Question: I have develop the my iPad application in ios6 but now i want to develop that application in ios7 also , I am using .xib file and I am not using the AutoLayout i want to use the black status bar in my application and i want to make the application similar like ios 6 but the status bar is overlap on the view i use the different code like below link
Link 1
<URL>
Link 2
<URL>
Thanks in Advance

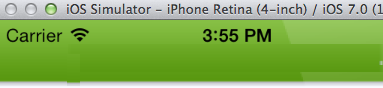
Answer: wont happen, two options:
1. use a custom background image that is sized accordingly.. IIRC 44 (for navbar) + 20 (for status bar)
OR
1. account for the 20 pixels by using a custom view which is black :D